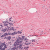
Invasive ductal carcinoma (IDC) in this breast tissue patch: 0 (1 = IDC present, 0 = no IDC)